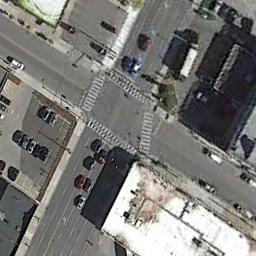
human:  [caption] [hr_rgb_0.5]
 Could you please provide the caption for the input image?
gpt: An intersection with normal traffic is between some buildings and parking lots .

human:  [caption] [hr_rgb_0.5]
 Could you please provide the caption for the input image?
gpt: There are many buildings of different shapes and sizes beside the intersection .

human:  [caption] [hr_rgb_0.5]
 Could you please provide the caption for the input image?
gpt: There is a green belt next to the intersection .

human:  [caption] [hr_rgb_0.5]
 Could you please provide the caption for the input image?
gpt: There are several moving vehicles on the road at the intersection, There are many buildings and some trees around the intersection, And many cars are parked in the open space beside the intersection .

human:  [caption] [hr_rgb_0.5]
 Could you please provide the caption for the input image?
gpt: There are some cars parked beside the intersection .